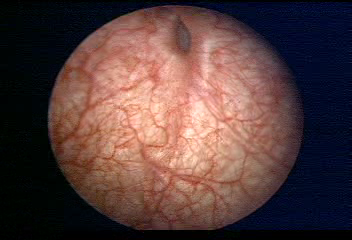
Modality: WLC
Class: Normal mucosa
Bladder cancer association: No